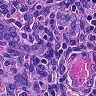
Metastatic tissue present: yes